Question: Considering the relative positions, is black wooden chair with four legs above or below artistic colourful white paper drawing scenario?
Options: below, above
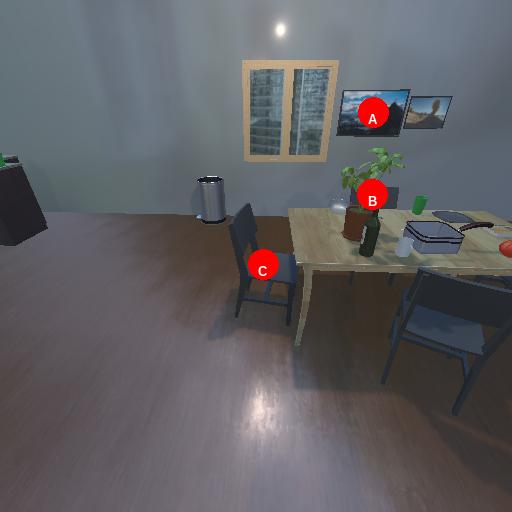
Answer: below